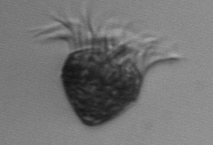
Label: Strombidium_morphotype2